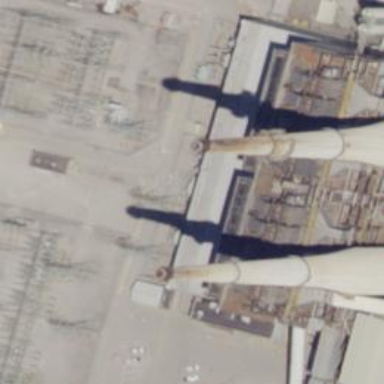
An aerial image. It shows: Steam turbine generator.